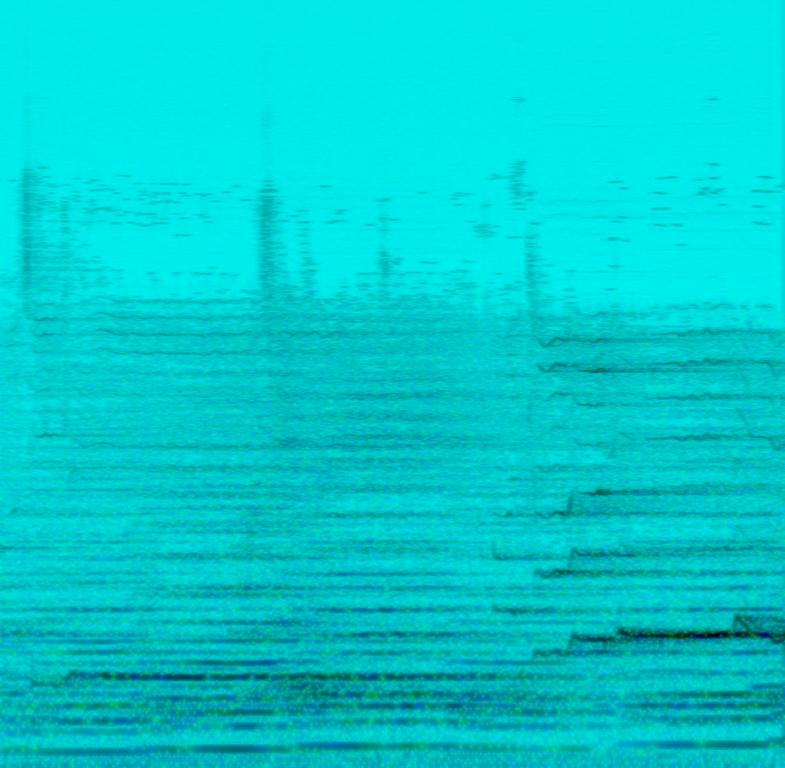
A female opera singer sings this soprano melody. The tempo is slow with an ethereal violin symphony accompaniment. The song is mellifluous , soft, enchanting, enigmatic, mystical, ethereal,celestial and dreamy. This is a Classic Opera.